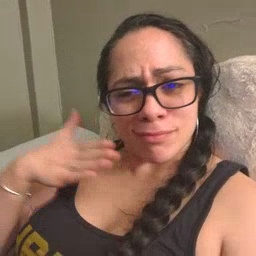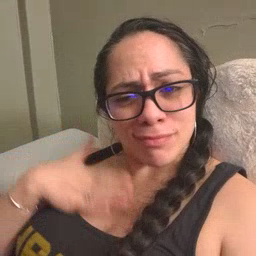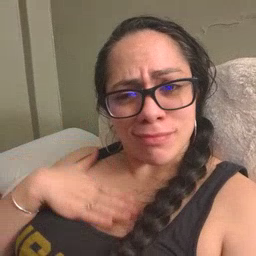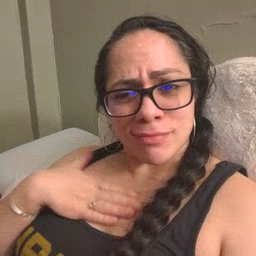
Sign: happy